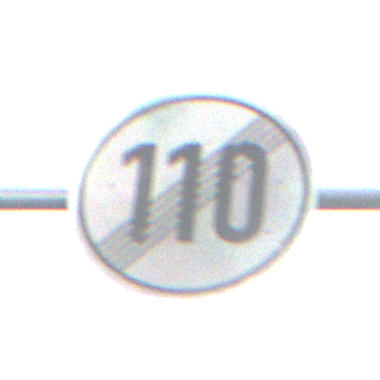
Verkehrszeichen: EndeGeschwindigkeit110
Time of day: Night
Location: Outdoor (Nature)
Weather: Overcast
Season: NotSpecified
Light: Artificial